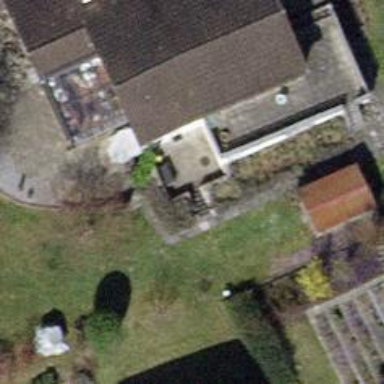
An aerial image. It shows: Detached building with gabled roof.